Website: bh-photo
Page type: store-pickup
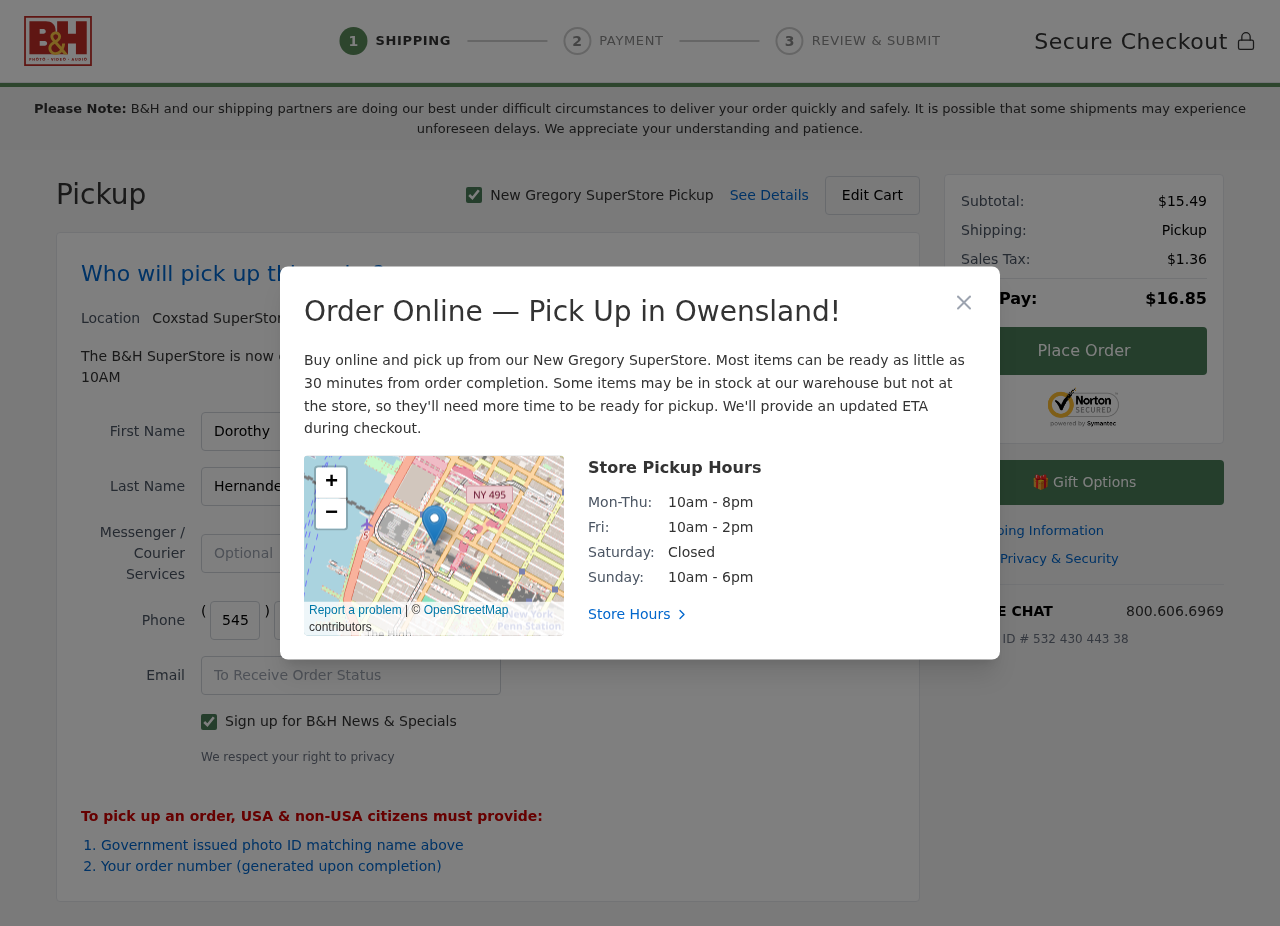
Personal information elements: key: PII_CITY
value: New Gregory
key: PII_CITY2
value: Coxstad
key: PII_CITY3
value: Owensland
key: PII_EMAIL
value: dhernandez@yahoo.com
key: PII_FIRSTNAME
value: Dorothy
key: PII_LASTNAME
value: Hernandez
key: PII_PHONE_AREA
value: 545
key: PII_PHONE_PREFIX
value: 231
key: PII_PHONE_SUFFIX
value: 5630
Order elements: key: ORDER_SUBTOTAL
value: $15.49
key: ORDER_TAX
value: $1.36
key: ORDER_TOTAL
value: $16.85
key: ORDER_ID
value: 532 430 443 38